Question: I want to create a mat and show it in a window named "figure".
If there is nothing wrong, there should be a window named "figure", and accept any key to stop.
In Release mode, the following code works finely.
but in Debug mode, the 'imshow()' will create a new window which has the same name with the window create by 'nameWindow()'. and only the figure created by 'namedWindow()' accepts my input.
'''
#include<opencv2\opencv.hpp>
const std::string winName = "figure";
int main() {
cv::Mat m;
cv::namedWindow(winName,cv::WINDOW_AUTOSIZE);
m.create(300, 300, CV_32FC3);
m.setTo(cv::Scalar(0.0f, 2.0f, 5.0f));
cv::imshow(winName, m);
cv::waitKey(0);
}
'''

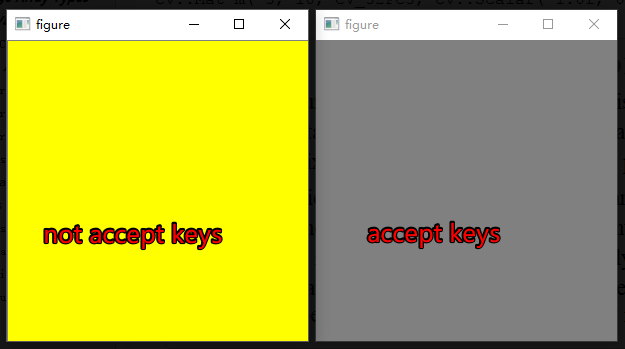
Answer: This problem is due to wrong linking settings.
- 'opencv_world331d.lib'- 'opencv_world331.lib'